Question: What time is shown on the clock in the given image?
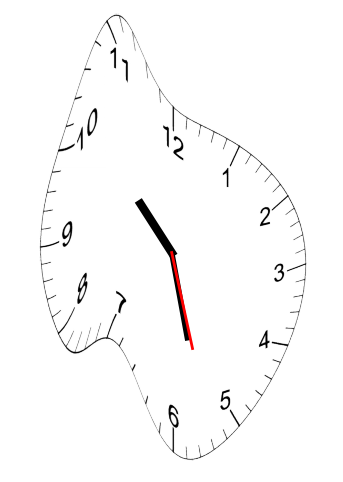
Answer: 10:27:27